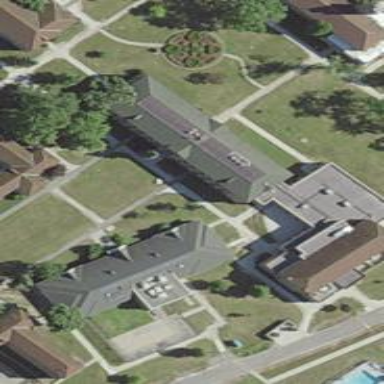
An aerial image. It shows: School building.